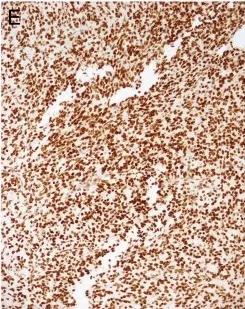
Retained nuclear expression of ATRX.
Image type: pathology (immunostaining)